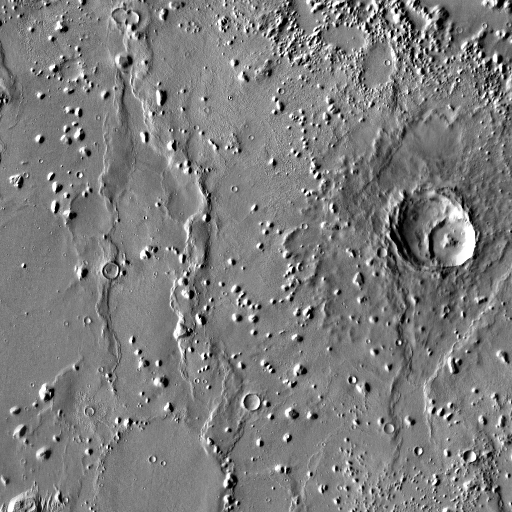
Crater classes present: Background, Other, Layered, Buried